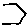
Label: hexagon